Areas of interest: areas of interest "Industrial"
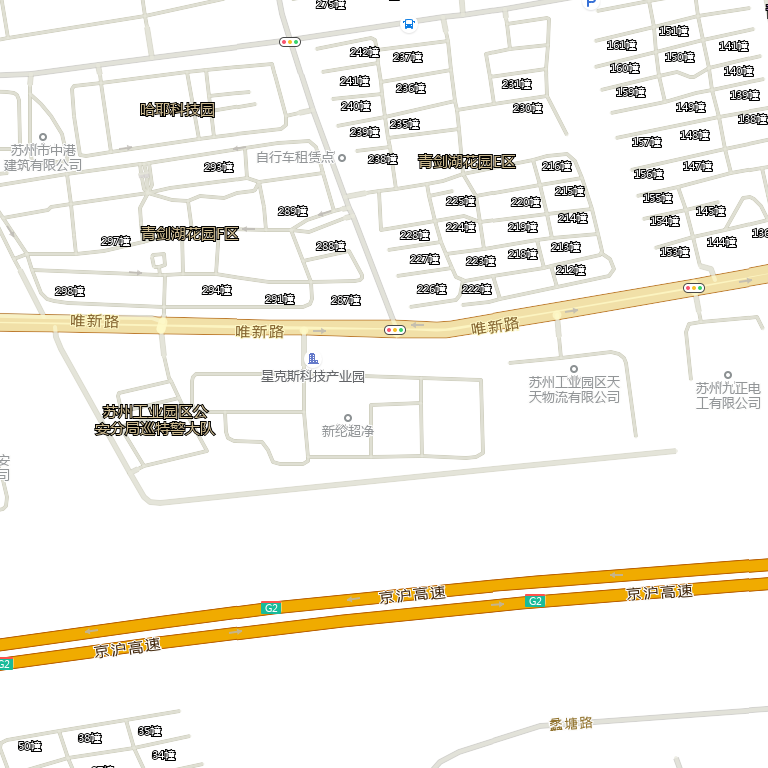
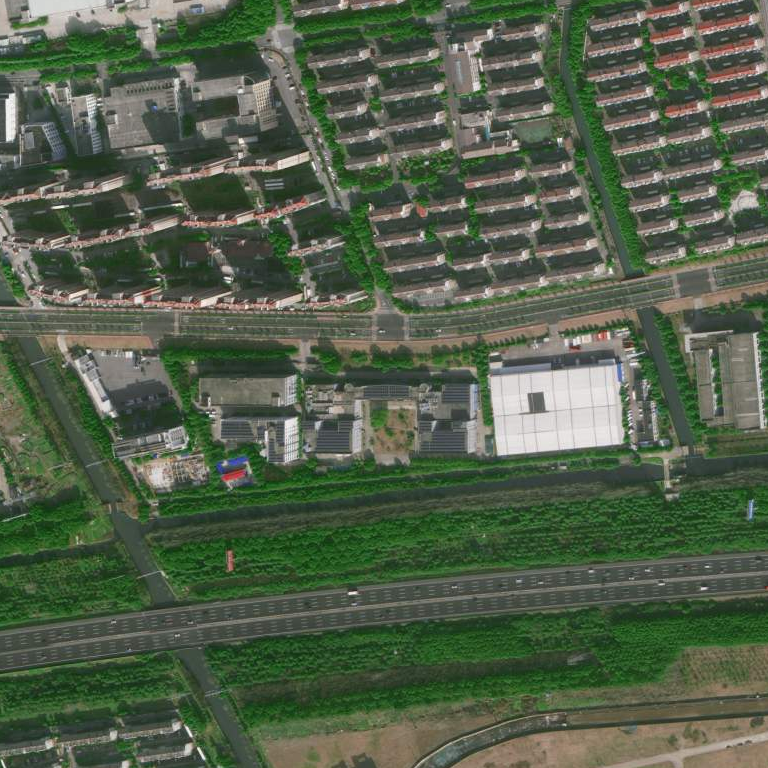